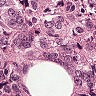
Metastatic tissue present: yes